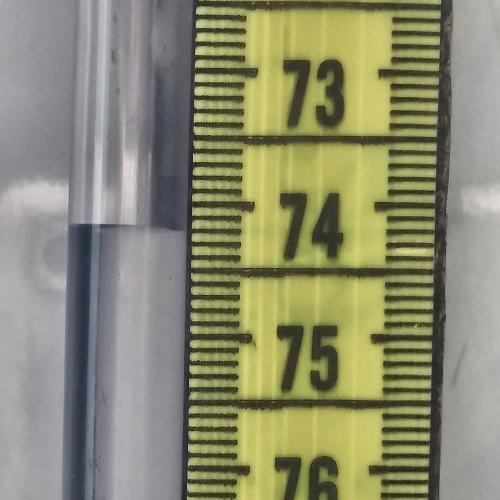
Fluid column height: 74.2 cm